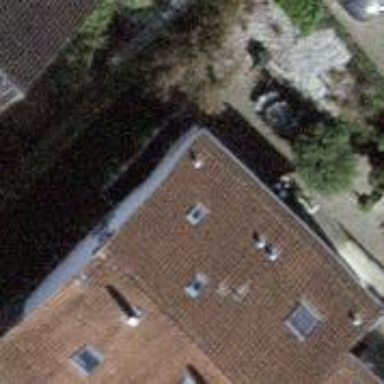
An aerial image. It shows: Building with tiled roof.